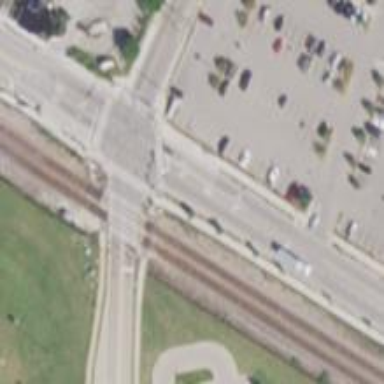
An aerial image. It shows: Crossing for the railway.